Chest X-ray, AP view. Patient: 31 years old, sex M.
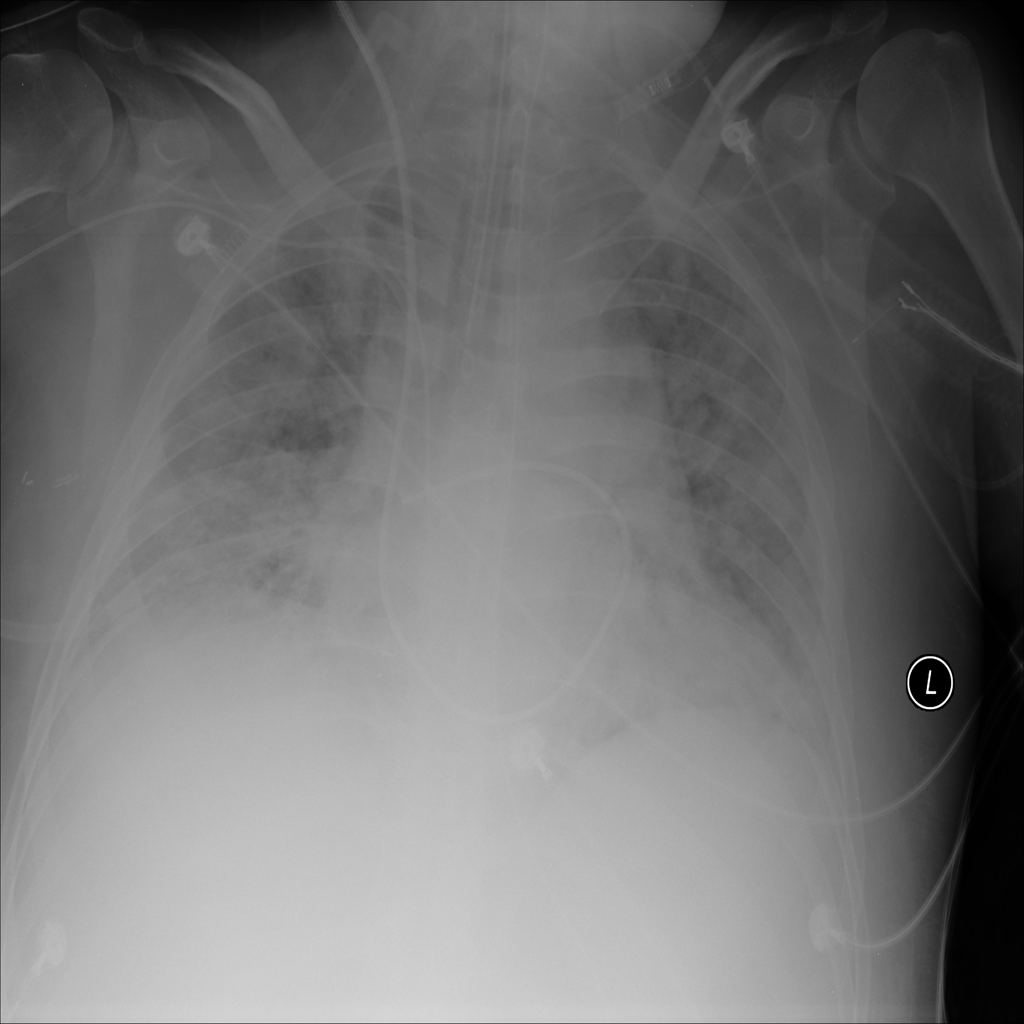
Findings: No Finding